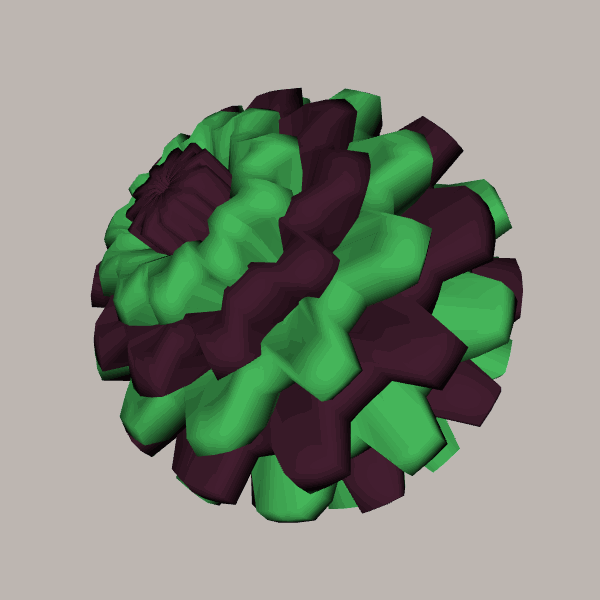
Background: light